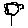
Label: flower